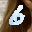
Label: 6